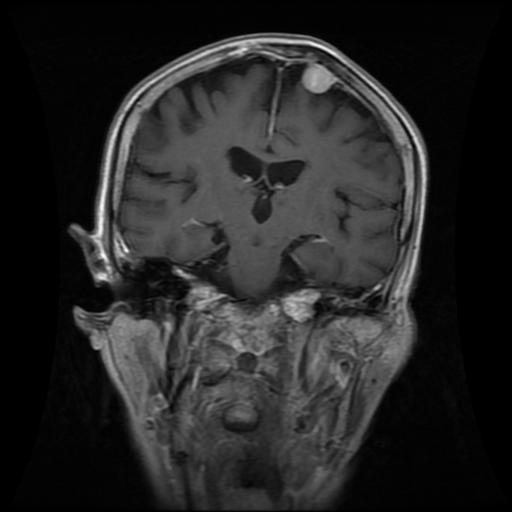
Label: meningioma